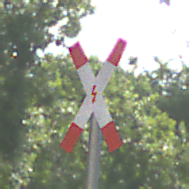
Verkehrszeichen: Andreaskreuz
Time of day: MorningAfternoon
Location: Outdoor (Urban)
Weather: PartlyCloudy
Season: NotSpecified
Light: Natural